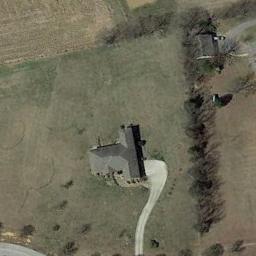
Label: sparse_residential